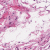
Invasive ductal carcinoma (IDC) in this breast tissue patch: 0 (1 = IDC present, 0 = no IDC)